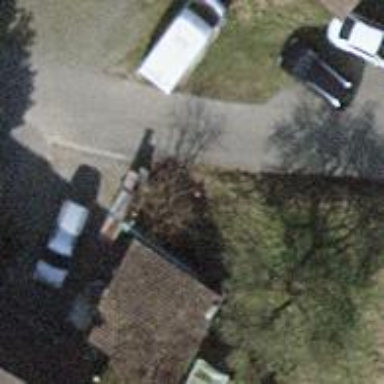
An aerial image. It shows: Paved residential road.